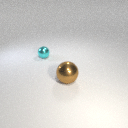
small cyan metal sphere to the left of large brown metal sphere